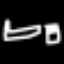
Label: bed